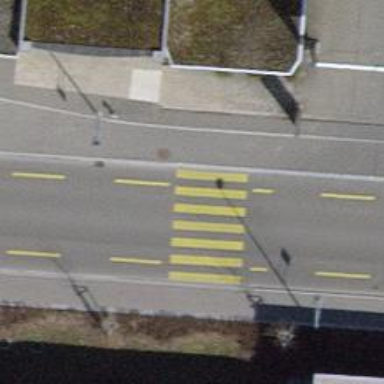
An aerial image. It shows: Zebra crossing on the road.